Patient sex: M
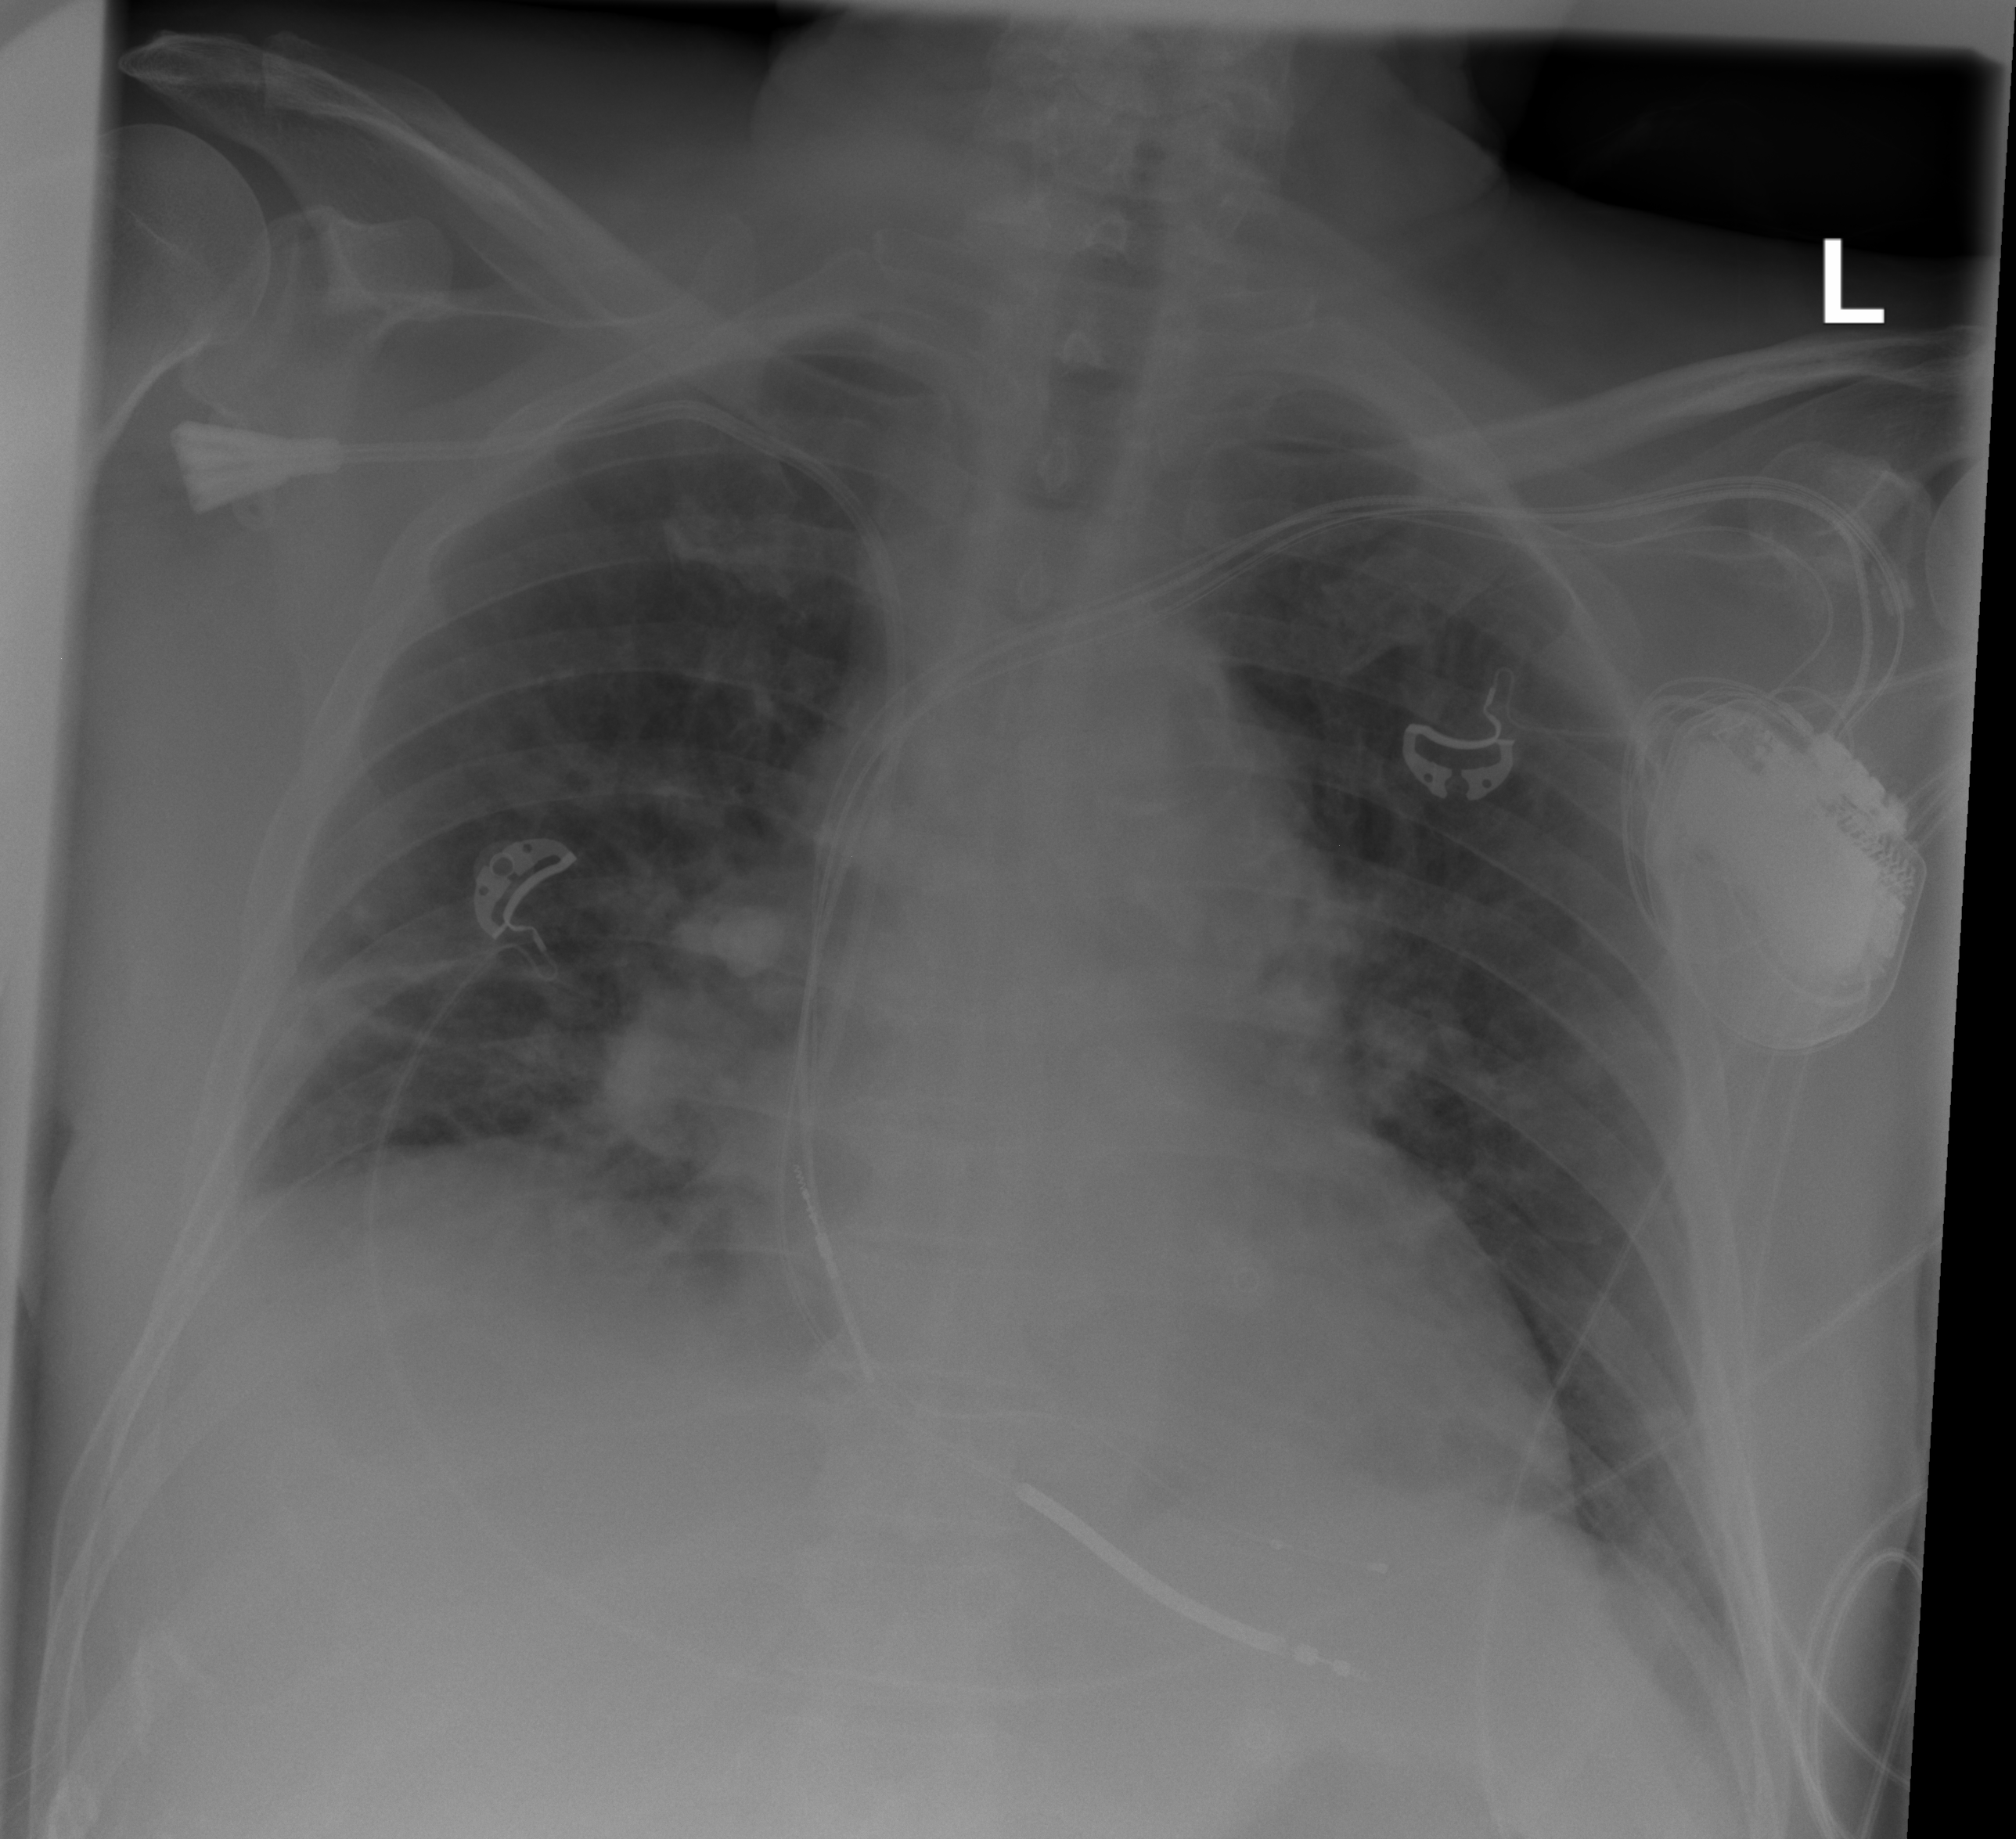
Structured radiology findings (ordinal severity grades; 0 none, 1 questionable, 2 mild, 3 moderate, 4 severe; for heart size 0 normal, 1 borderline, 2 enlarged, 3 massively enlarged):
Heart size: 0
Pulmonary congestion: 2
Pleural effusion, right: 2
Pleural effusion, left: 0
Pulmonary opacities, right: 0
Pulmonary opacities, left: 0
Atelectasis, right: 2
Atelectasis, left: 0